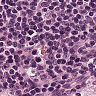
Metastatic tissue present: no